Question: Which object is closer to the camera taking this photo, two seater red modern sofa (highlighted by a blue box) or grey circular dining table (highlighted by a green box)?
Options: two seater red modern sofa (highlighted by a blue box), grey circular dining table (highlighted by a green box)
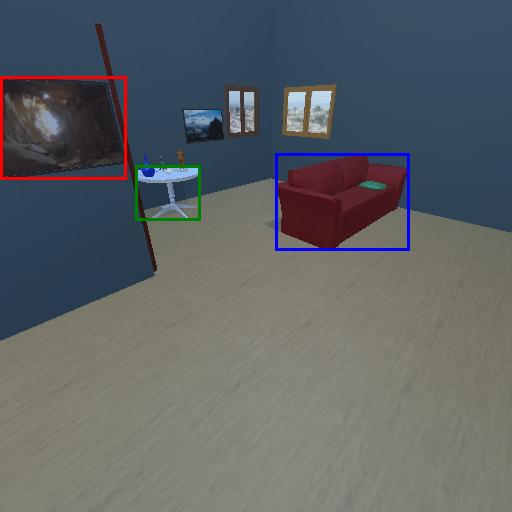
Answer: two seater red modern sofa (highlighted by a blue box)